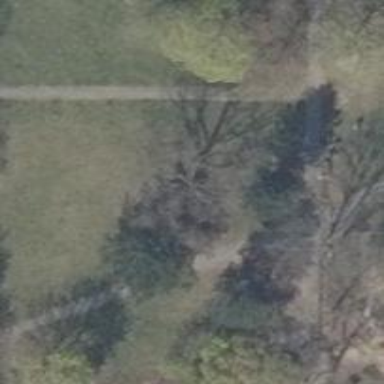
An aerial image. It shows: Park with evergreen needle-leaved trees.